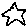
Label: star